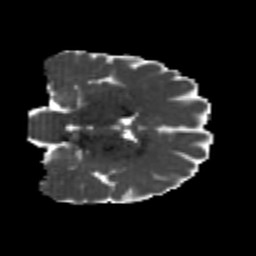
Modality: MD
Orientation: coronal
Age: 21
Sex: female
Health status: healthy
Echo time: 0.074 s